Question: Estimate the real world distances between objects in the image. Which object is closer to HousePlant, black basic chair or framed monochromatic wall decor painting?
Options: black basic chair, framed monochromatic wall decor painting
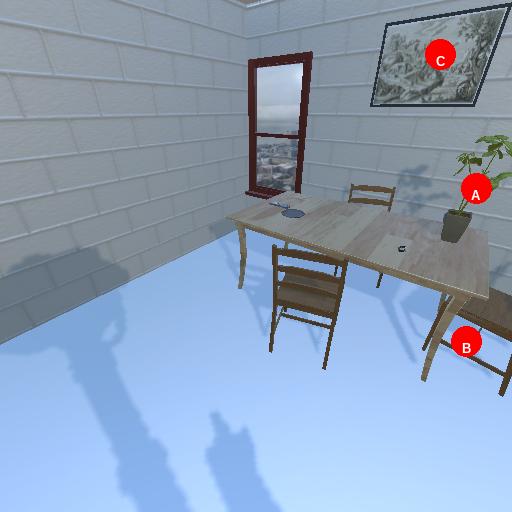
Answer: black basic chair